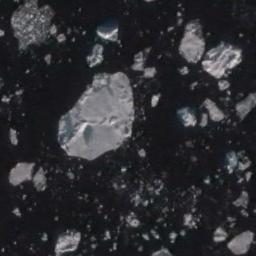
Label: sea_ice